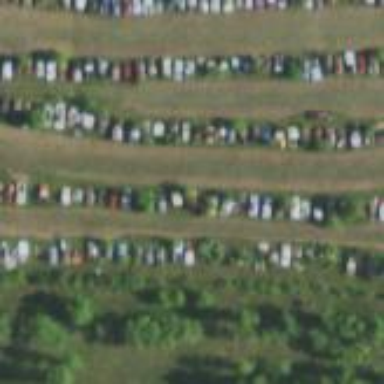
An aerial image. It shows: Industrial area designated as auto wrecker yard.